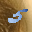
Label: 5